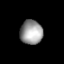
Tissue: lung
Cell type: Epithelial cells
Senescence score: 0.5715
Nuclear area (px): 530
Mean DAPI intensity: 155.445